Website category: phone
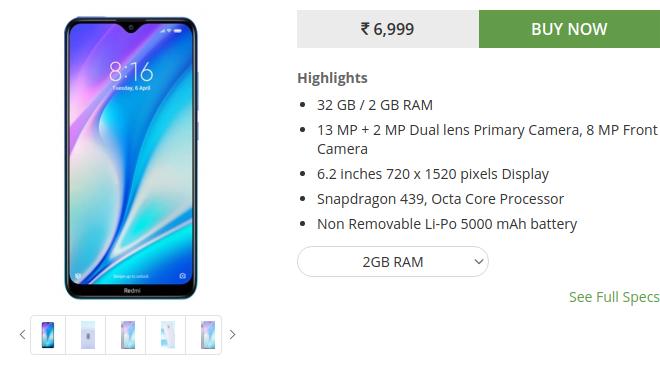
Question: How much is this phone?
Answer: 6,999

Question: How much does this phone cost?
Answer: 6,999

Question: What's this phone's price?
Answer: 6,999

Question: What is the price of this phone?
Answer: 6,999

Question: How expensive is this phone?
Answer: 6,999

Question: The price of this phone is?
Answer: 6,999

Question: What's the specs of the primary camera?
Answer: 13 MP + 2 MP Dual lens Primary Camera

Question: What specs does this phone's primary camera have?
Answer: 13 MP + 2 MP Dual lens Primary Camera

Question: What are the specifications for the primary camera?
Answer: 13 MP + 2 MP Dual lens Primary Camera

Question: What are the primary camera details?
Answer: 13 MP + 2 MP Dual lens Primary Camera

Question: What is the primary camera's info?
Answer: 13 MP + 2 MP Dual lens Primary Camera

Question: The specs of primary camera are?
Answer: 13 MP + 2 MP Dual lens Primary Camera

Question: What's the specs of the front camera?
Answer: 8 MP Front Camera

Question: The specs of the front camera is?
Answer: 8 MP Front Camera

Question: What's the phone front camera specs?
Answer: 8 MP Front Camera

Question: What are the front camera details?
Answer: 8 MP Front Camera

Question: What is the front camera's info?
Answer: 8 MP Front Camera

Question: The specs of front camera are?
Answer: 8 MP Front Camera

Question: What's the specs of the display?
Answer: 6.2 inches 720 x 1520 pixels Display

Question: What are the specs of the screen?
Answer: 6.2 inches 720 x 1520 pixels Display

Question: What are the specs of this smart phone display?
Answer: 6.2 inches 720 x 1520 pixels Display

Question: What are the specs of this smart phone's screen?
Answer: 6.2 inches 720 x 1520 pixels Display

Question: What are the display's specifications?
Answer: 6.2 inches 720 x 1520 pixels Display

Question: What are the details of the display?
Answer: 6.2 inches 720 x 1520 pixels Display

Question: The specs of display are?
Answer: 6.2 inches 720 x 1520 pixels Display

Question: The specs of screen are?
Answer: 6.2 inches 720 x 1520 pixels Display

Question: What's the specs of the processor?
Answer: Snapdragon 439, Octa Core Processor

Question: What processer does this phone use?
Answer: Snapdragon 439, Octa Core Processor

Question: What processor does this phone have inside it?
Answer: Snapdragon 439, Octa Core Processor

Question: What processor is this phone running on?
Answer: Snapdragon 439, Octa Core Processor

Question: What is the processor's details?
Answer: Snapdragon 439, Octa Core Processor

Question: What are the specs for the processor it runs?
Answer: Snapdragon 439, Octa Core Processor

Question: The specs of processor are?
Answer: Snapdragon 439, Octa Core Processor

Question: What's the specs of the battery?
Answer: Non Removable Li-Po 5000 mAh battery

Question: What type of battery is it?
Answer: Non Removable Li-Po 5000 mAh battery

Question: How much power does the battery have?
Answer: Non Removable Li-Po 5000 mAh battery

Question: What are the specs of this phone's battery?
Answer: Non Removable Li-Po 5000 mAh battery

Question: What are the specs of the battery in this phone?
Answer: Non Removable Li-Po 5000 mAh battery

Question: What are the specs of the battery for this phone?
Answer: Non Removable Li-Po 5000 mAh battery

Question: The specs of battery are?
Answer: Non Removable Li-Po 5000 mAh battery